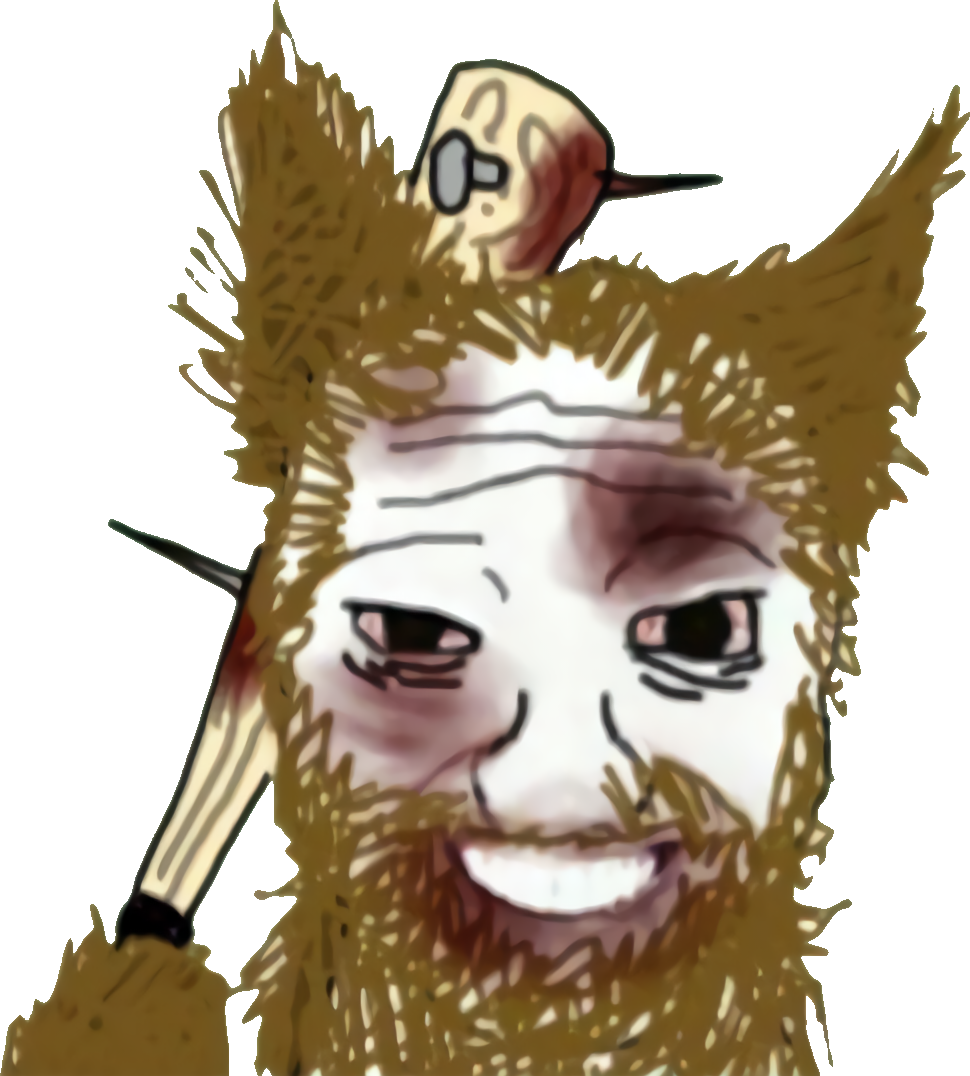
Label: 5_Coomer